Aerial crown-view tile of a tropical tree (Barro Colorado Island, Panama), acquired 20240716:
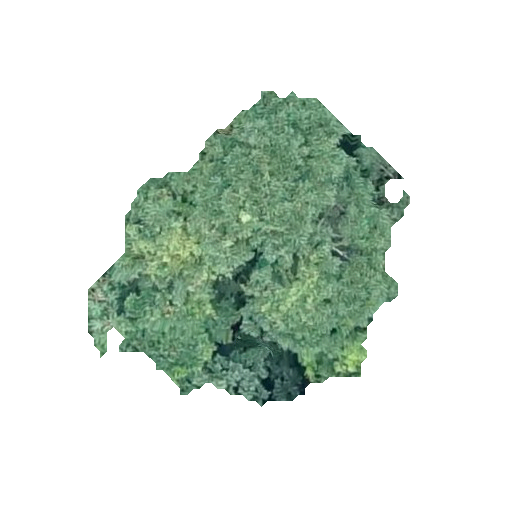
Species: Astronium graveolens
GBIF accepted scientific name: Astronium graveolens
Crown area: 103.086 m²